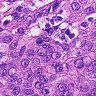
Metastatic tissue present: yes